Interaction volume radius: 5 \u00c5
Interaction volume height: 15 \u00c5
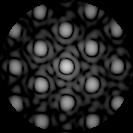
Disorder parameter: 0.1317